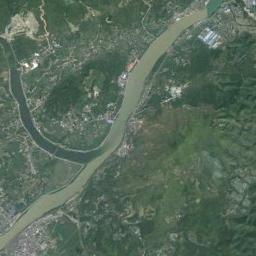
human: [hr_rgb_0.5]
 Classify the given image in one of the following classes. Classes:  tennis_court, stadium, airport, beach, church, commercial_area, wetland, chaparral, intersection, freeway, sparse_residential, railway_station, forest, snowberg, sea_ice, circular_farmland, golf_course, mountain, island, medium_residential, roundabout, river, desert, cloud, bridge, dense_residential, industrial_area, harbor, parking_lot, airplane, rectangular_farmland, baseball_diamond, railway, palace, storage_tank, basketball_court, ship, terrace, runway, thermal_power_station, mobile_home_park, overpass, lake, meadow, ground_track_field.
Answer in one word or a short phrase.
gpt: river